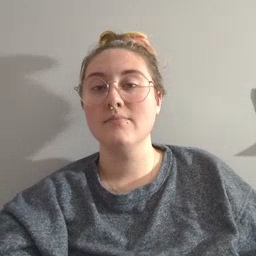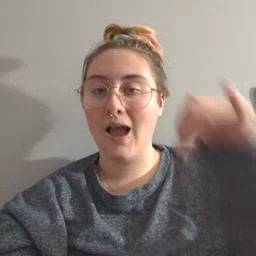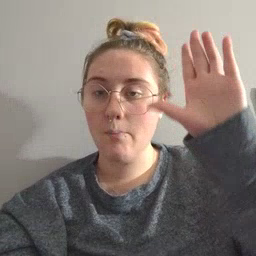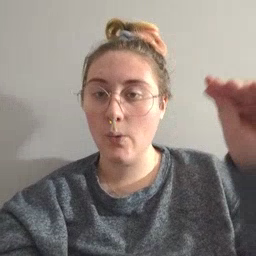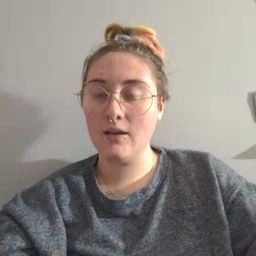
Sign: cowboy